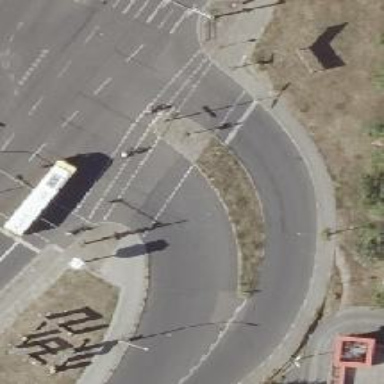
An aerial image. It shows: Crossing with traffic signals.